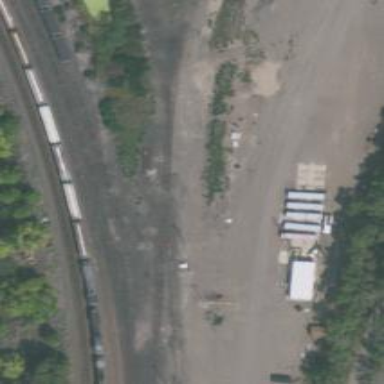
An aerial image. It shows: Railway yard.